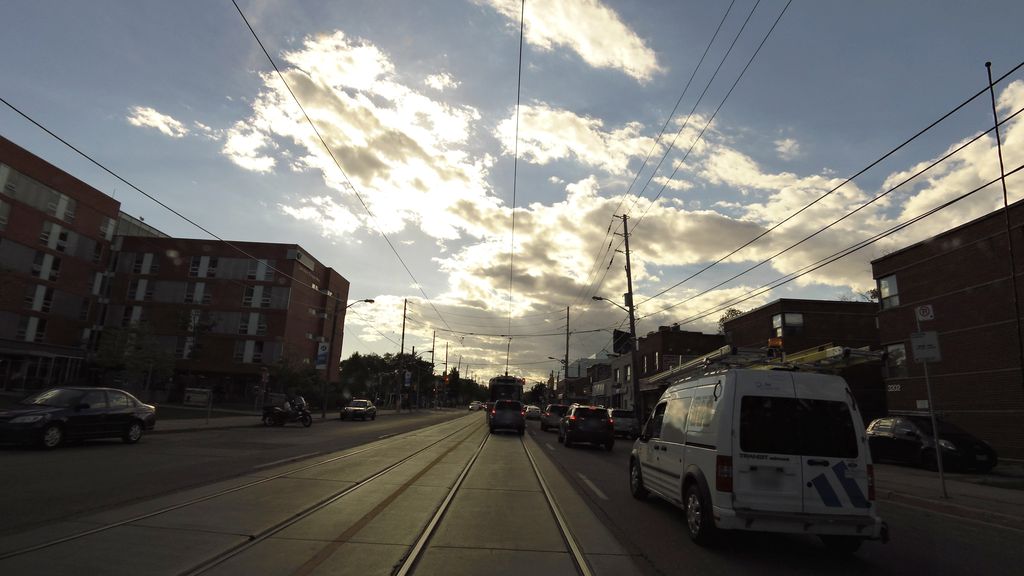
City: toronto